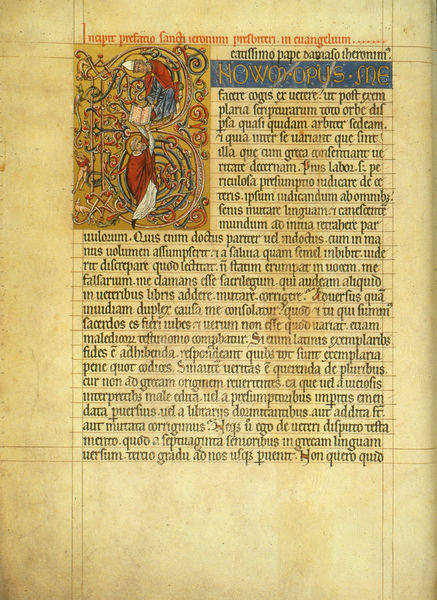
Titel: Das Goslarer Evangeliar
Institution: Goslar, Stadtarchiv
Schlagwörter: blau, grün, männer, weiss, rot, tiere, bild, gold, ranken, schrift, farbe, linien, bischof, buch, seite, illustration, text, buchstabe, buchstaben, initiale, kunst, buchseite, cover, mitra, zeilen, spirale, latein, buchmalerei, b